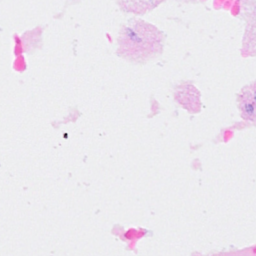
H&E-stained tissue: Breast